Interaction volume radius: 10 \u00c5
Interaction volume height: 20 \u00c5
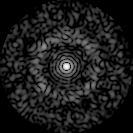
Disorder parameter: 0.8271